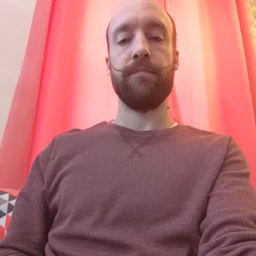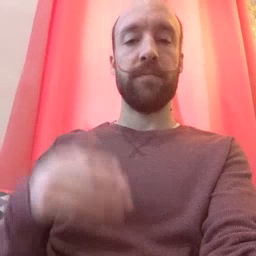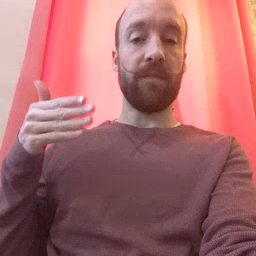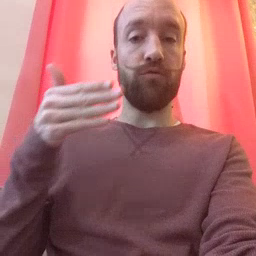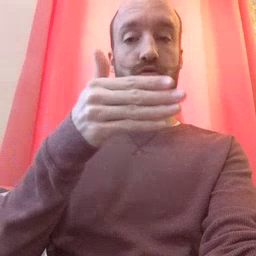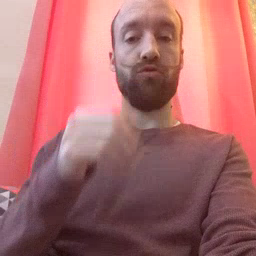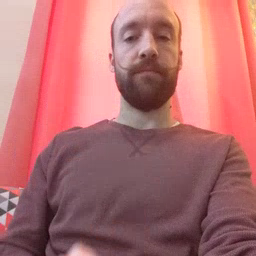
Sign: fish